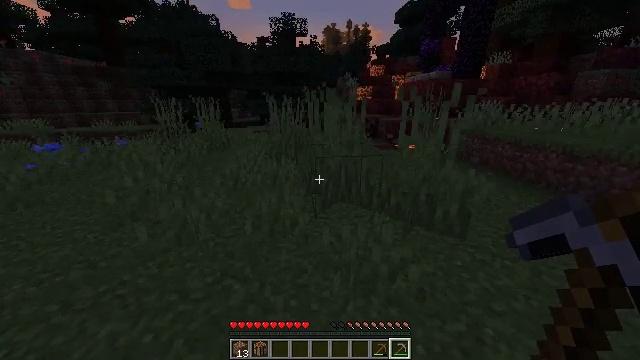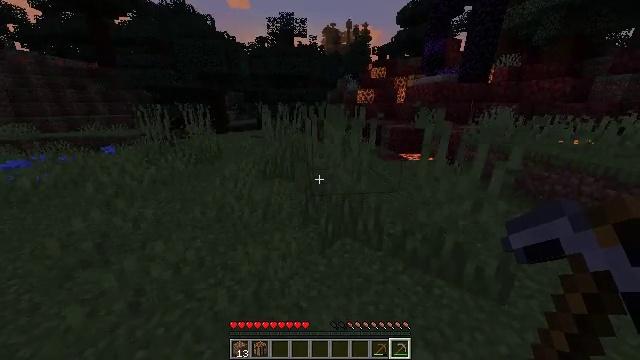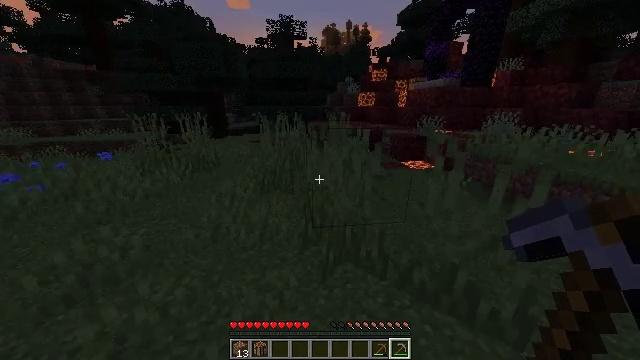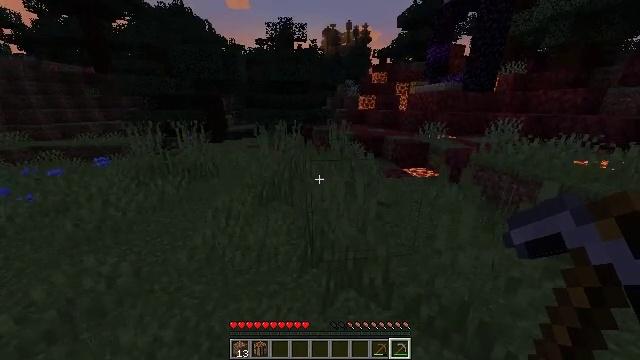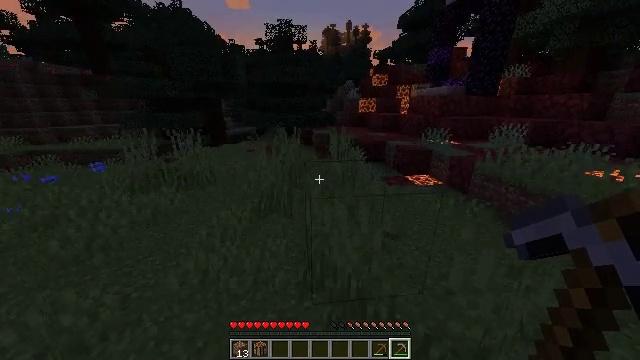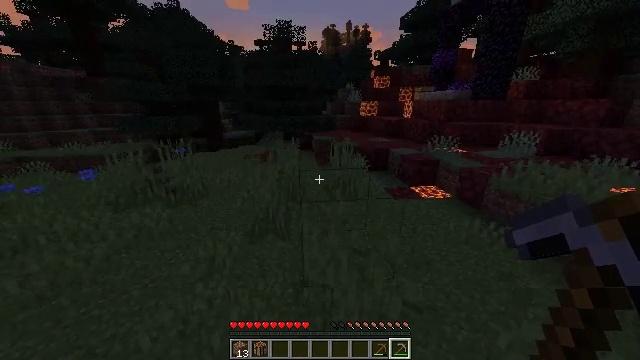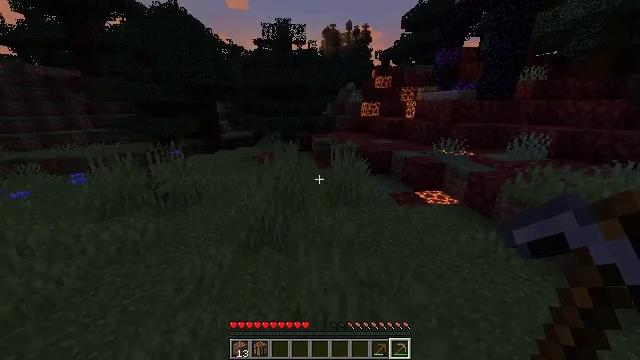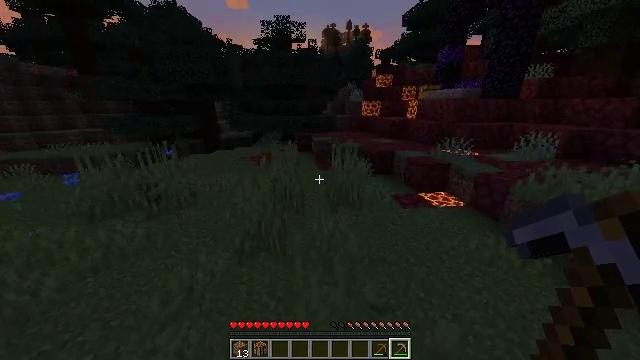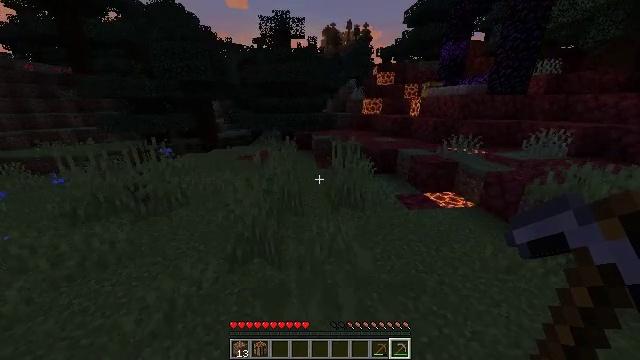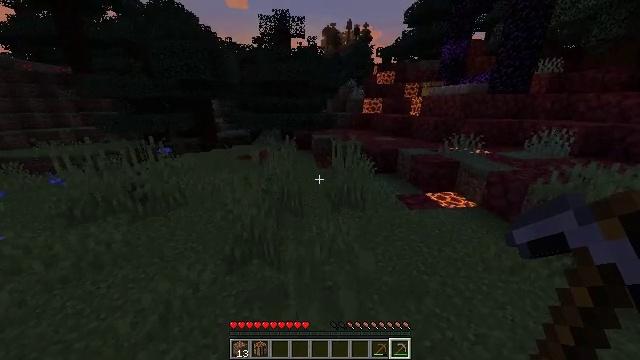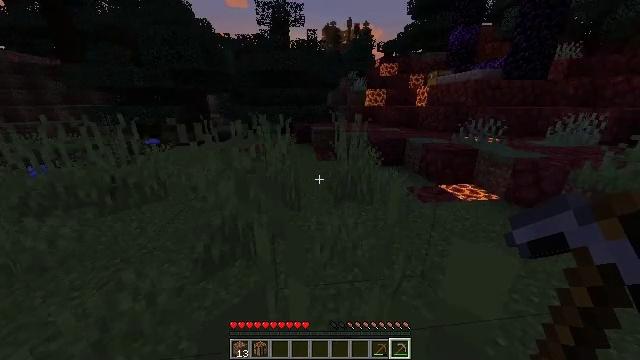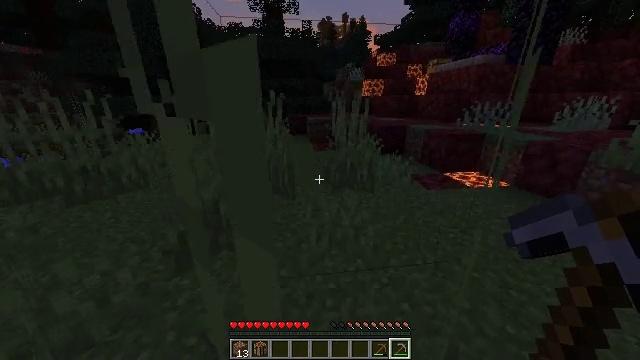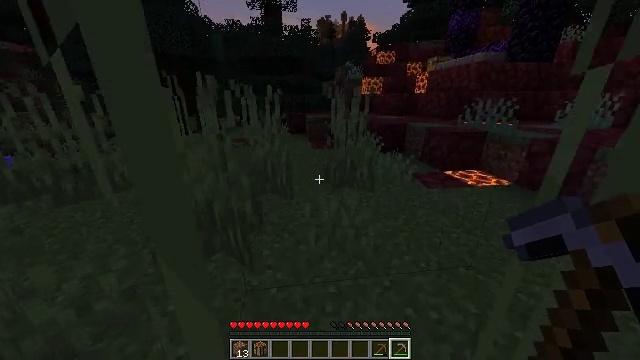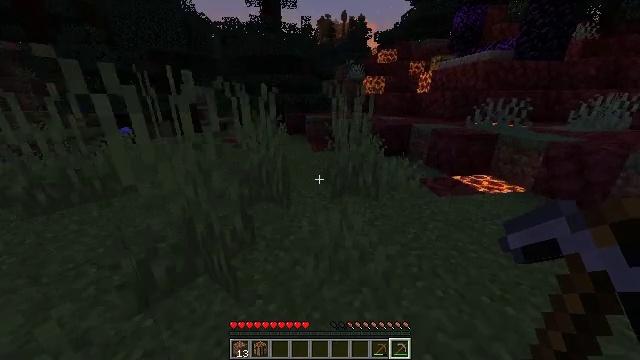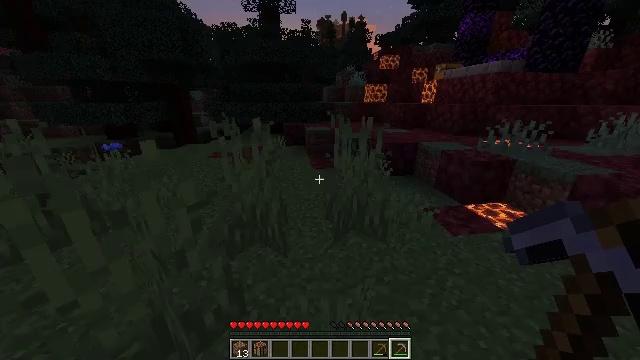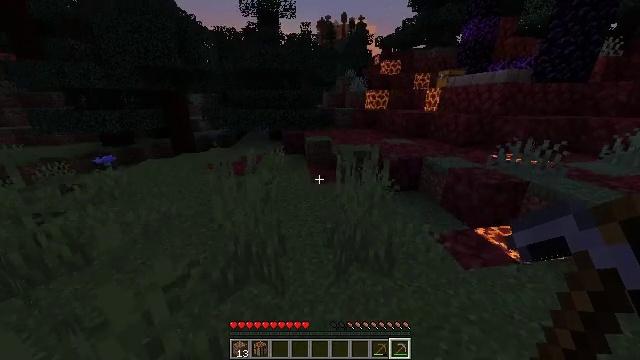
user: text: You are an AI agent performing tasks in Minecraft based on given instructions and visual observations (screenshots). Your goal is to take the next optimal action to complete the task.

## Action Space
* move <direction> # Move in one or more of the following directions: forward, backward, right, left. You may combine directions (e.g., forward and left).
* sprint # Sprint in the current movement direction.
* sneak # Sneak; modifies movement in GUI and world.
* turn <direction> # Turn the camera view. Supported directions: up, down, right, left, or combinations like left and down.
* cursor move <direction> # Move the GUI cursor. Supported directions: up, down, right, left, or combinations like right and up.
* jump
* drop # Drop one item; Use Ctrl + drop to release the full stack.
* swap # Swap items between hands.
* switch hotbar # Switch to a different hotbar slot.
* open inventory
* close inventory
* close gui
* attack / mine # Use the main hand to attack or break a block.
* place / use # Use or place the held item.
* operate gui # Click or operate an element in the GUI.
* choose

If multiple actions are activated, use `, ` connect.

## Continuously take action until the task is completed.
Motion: motion action
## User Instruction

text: Mine a chest to move it.
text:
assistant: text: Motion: move forward, sprint, jump
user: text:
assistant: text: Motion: move forward, sprint, jump
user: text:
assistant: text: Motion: move forward, sprint, jump
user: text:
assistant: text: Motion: move forward, sprint, jump
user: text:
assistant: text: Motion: move forward, sprint, jump
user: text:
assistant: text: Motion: move forward, sprint, jump
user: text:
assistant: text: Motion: move forward, sprint, jump
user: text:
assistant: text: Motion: move forward, sprint, jump
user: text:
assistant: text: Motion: move forward, sprint, jump
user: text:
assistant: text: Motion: move forward, sprint, jump
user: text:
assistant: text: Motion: move forward, sprint, turn right, jump
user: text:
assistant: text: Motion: move forward, sprint, jump
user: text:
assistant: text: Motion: move forward, sprint, jump
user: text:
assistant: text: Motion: move forward, sprint, jump
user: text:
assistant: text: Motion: move forward, sprint, jump
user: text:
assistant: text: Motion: move forward, sprint, jump
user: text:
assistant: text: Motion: move forward, sprint, jump
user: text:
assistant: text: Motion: move forward, sprint, turn right and up, jump
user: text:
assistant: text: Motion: move forward, sprint, turn right and up, jump
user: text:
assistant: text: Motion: move forward, sprint, turn right and up, jump
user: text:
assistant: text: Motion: move forward, sprint, turn right and up
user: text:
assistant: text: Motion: move forward, sprint, turn right and up
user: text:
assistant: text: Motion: move forward and move left, sprint, turn right and up
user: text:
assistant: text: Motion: move forward and move left, sprint, turn right and up
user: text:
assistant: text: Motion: move forward and move left, sprint, turn right and up
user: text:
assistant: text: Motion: move forward and move left, sprint, turn right
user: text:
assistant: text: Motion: move forward and move left, sprint
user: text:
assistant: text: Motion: move forward and move left, sprint
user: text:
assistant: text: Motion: move forward and move left, sprint
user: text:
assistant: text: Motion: move forward, sprint